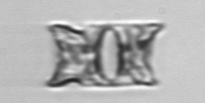
Label: Eucampia